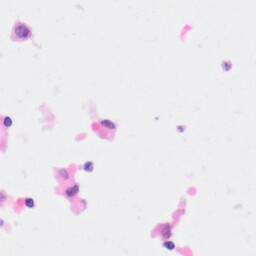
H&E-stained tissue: Kidney